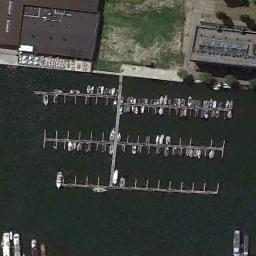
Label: harbor